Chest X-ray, PA view. Patient: 48 years old, sex M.
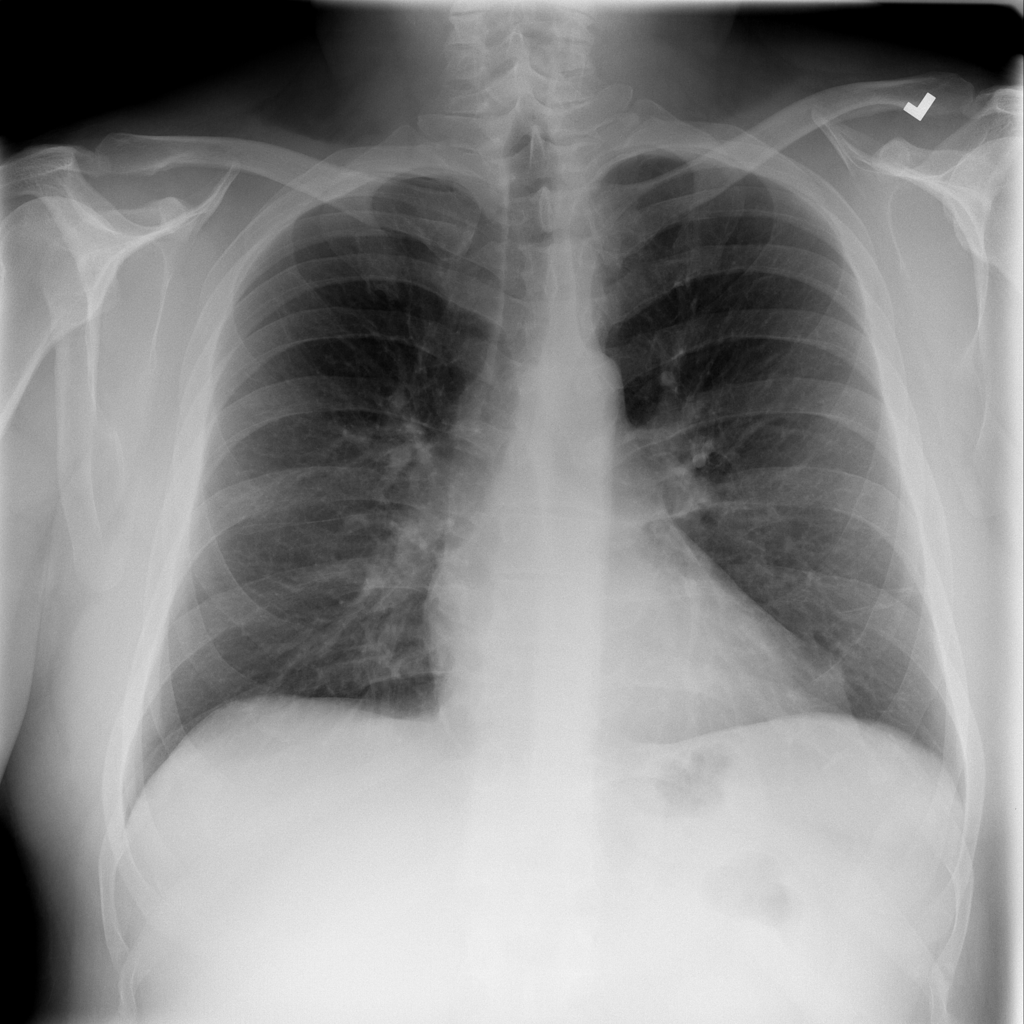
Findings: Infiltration